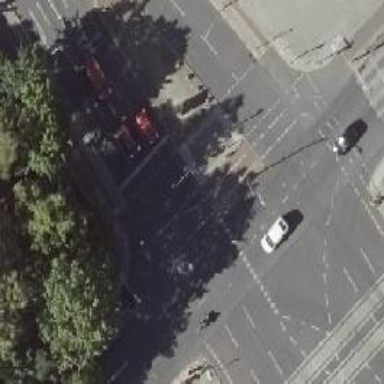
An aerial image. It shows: Road with traffic signals.